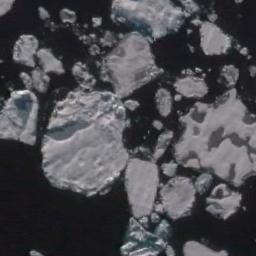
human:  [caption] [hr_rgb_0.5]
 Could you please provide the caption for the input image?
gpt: There are sea ice of different sizes .

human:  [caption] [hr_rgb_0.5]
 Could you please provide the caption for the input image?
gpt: A lot of sea ice of different sizes and thickness floats in the deep blue sea .

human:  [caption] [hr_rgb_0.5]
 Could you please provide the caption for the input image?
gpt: There are many ice on the deep blue sea .

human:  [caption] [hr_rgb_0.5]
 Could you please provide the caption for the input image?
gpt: Countless ice cubes of various sizes are connected into a loose, Large piece floating on the blue sea .

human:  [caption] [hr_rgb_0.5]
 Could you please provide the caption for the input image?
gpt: There are many pieces of sea ice .